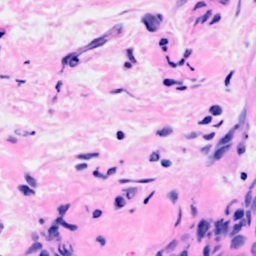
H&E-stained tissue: Breast